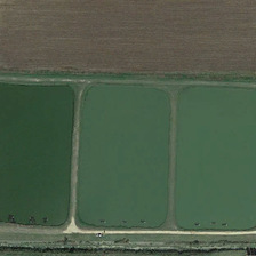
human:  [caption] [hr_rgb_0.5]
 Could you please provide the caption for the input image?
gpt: three rectangular ponds are close to pieces of agricultural land.

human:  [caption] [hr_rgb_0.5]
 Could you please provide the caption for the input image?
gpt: Three rectangular lakes are close to a piece of land.

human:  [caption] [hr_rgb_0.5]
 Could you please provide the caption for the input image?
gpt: There are three rectangles near the farm.

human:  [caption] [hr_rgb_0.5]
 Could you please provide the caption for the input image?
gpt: There are three rectangular ponds near the farmland.

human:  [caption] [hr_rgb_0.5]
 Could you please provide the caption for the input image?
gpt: Two rectangular ponds are near farmland.